Question: I'm displaying data on a LineChart. With GUI I am adding new data and I have a need to add new data series. I also need the new data series to have transparent symbols.
If this is not done, then the following picture will turn out:

The data series are added dynamically, and I don't know if it's possible to somehow apply css styles to these data series.
The only solution that I have come up with so far is to create a new CSS file every time I change the chart, in which the transparency property will be written for each color:
'''
/* Remove data series points */
.default-color0.chart-line-symbol {
-fx-background-color: transparent;
}
/* Remove data series lines */
.default-color1.chart-series-line {
-fx-stroke: transparent;
}
/* Remove data series lines */
.default-color2.chart-series-line {
-fx-stroke: transparent;
}
'''
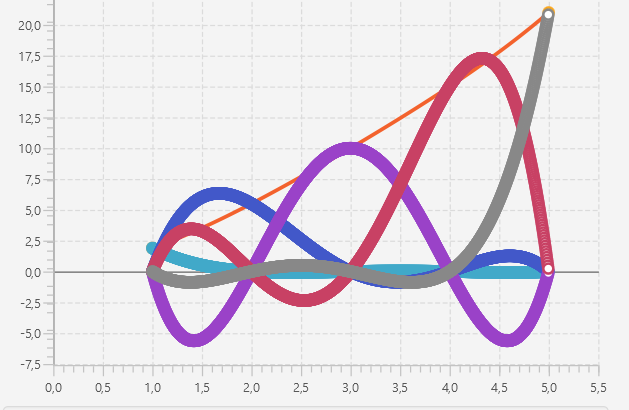
Answer: Using pure css, you can add '.chart-series-line { -fx-stroke: transparent; }' and after that you can modify the stroke of the first series to its original color with '.default-color0.chart-series-line { -fx-stroke: CHART_COLOR_1; }'.
'''
.chart-series-line {
-fx-stroke: transparent;
}
.default-color0.chart-series-line {
-fx-stroke: CHART_COLOR_1;
}
.default-color0.chart-line-symbol {
-fx-background-color: transparent;
}
'''
Alternatively, you can add a listener to the chart series 'ObservableList' programmatically. When a change notification is received, you can iterate over the series and find the line 'Node' using the lookup css selector '.chart-series-line'. Finally, you can set the node style '-fx-stroke: transparent;'.
Assuming that the first series ('series1') always stays in the chart, here's a sample code:
'''
chart.getData().add(series1);
chart.getData().addListener((ListChangeListener<XYChart.Series>) c -> {
while (c.next()) {
if (c.wasAdded()) {
c.getAddedSubList().stream()
.map(series -> series.getNode().lookup(".chart-series-line"))
.forEach(node -> node.setStyle("-fx-stroke: transparent;"));
}
}
});
'''